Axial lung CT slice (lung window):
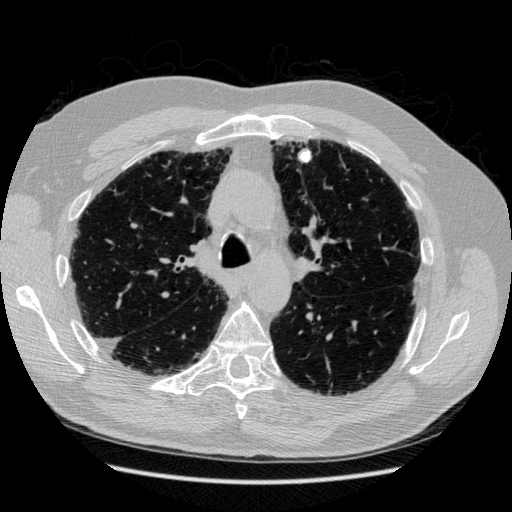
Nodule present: yes
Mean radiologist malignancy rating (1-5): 1